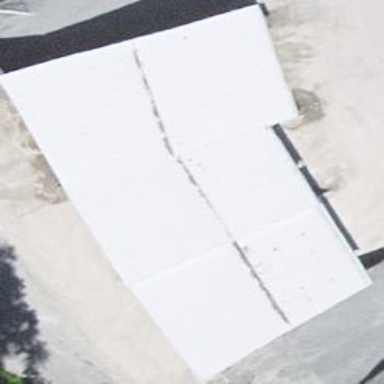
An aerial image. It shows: View of roof of building.